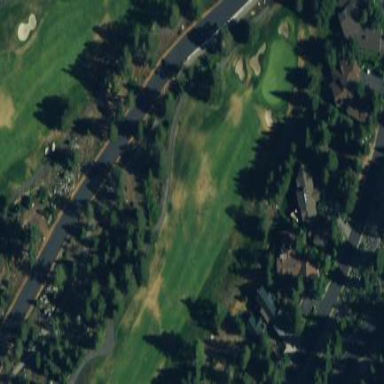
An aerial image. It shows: Grassy area designated as golf fairway.